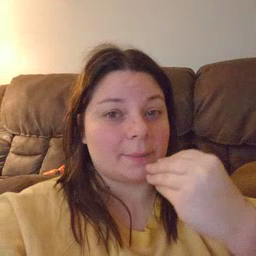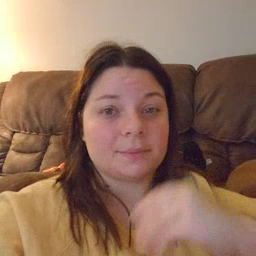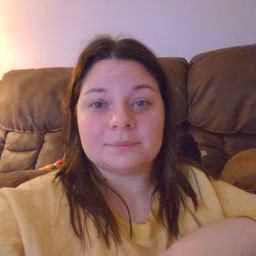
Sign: nap